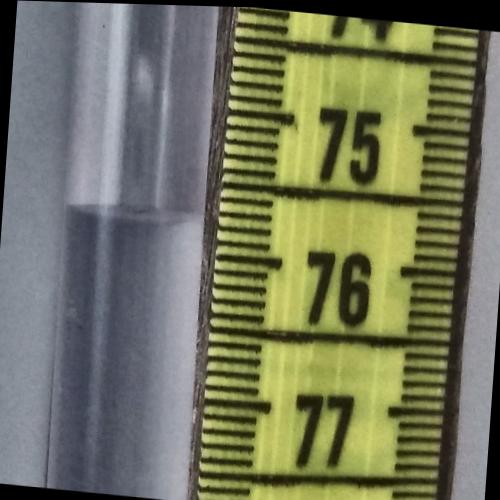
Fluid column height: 75.8 cm